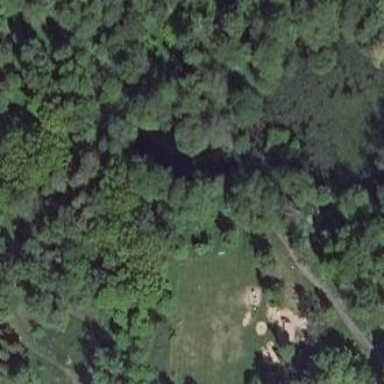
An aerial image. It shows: Park.